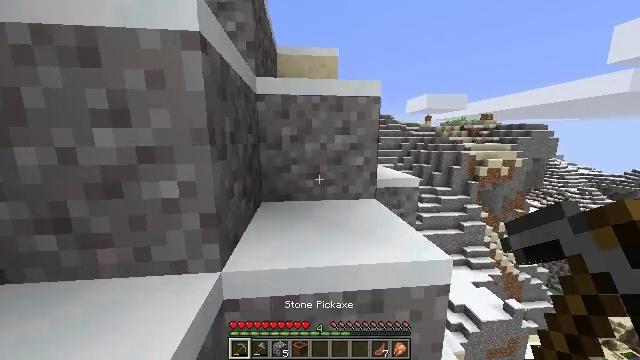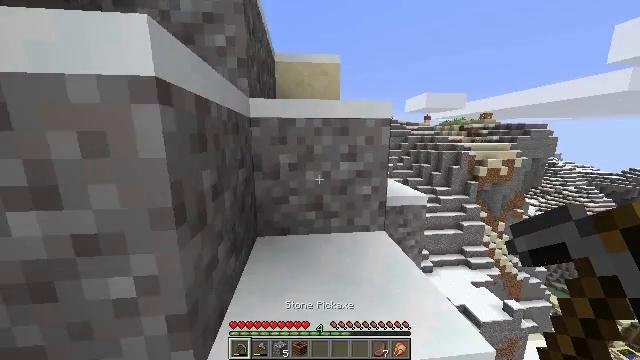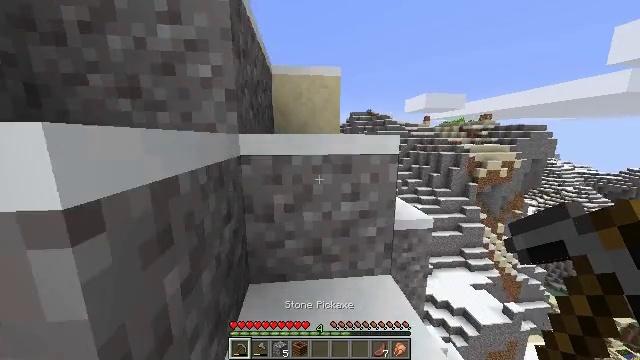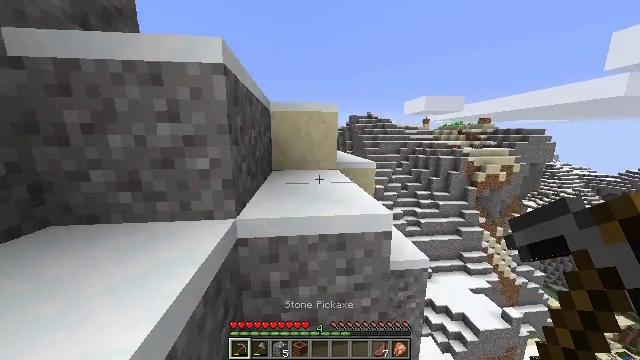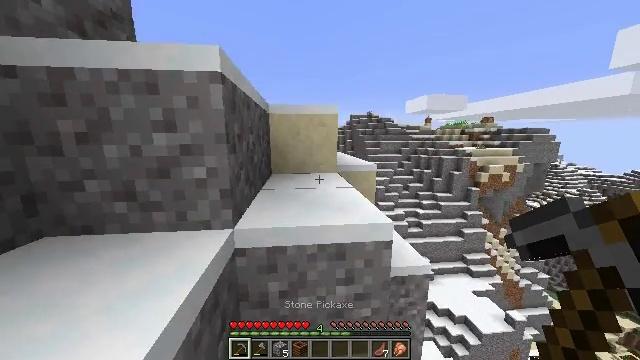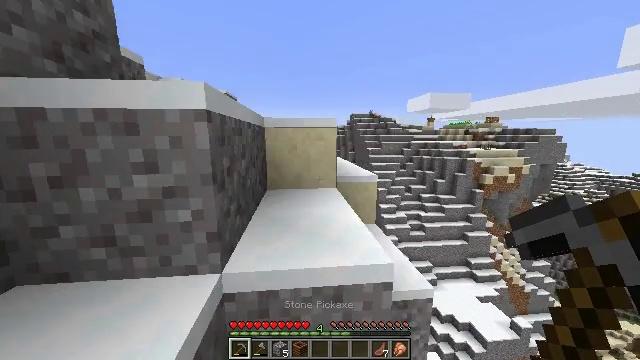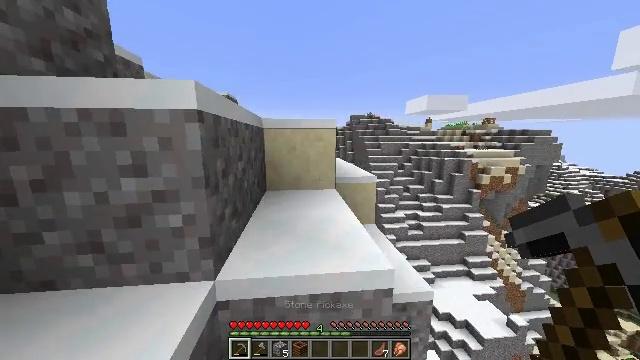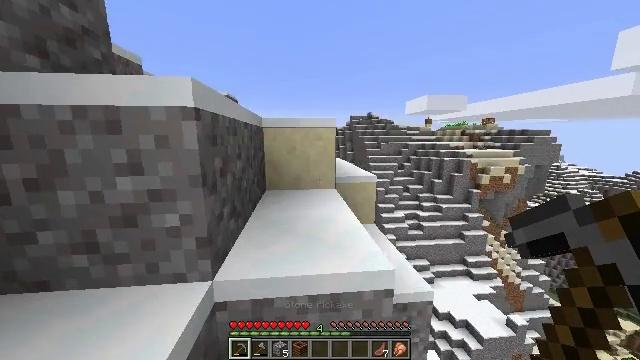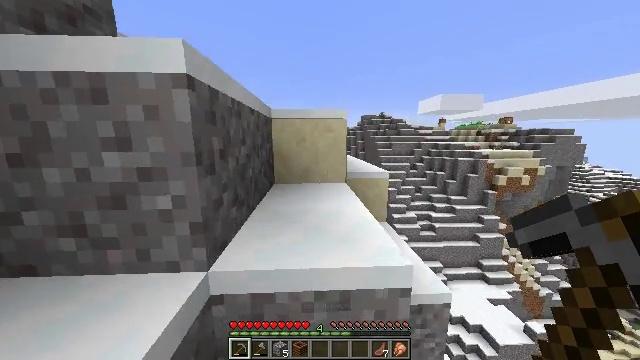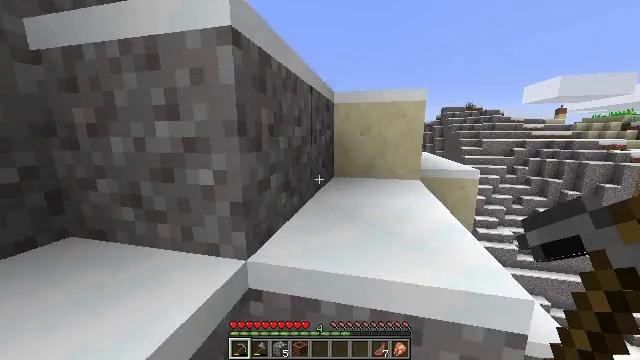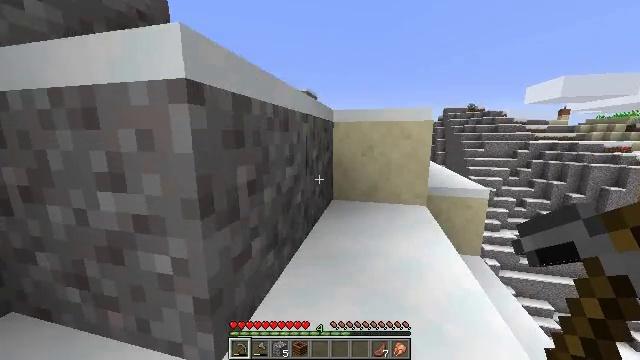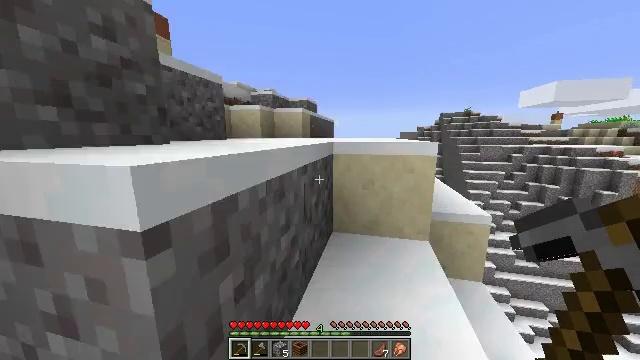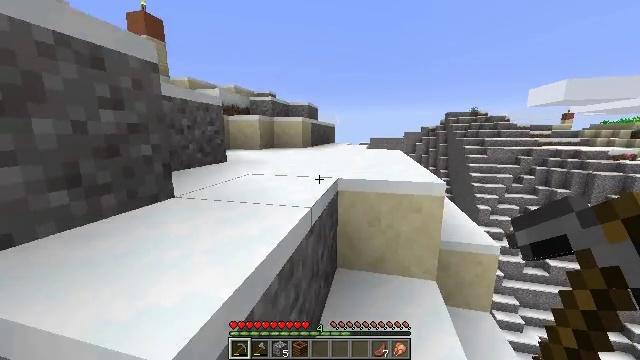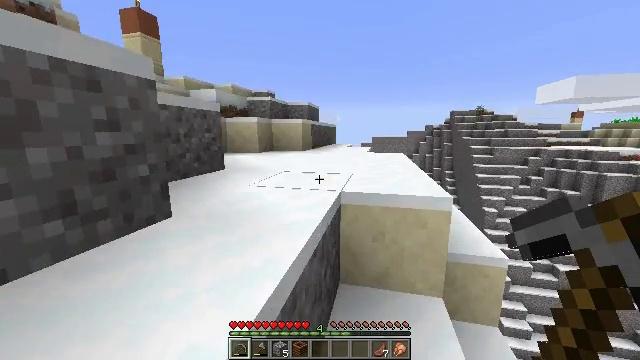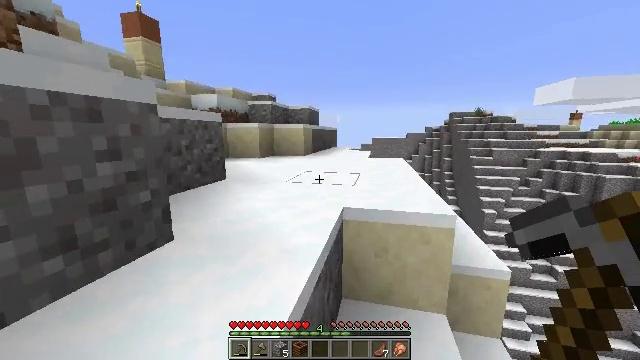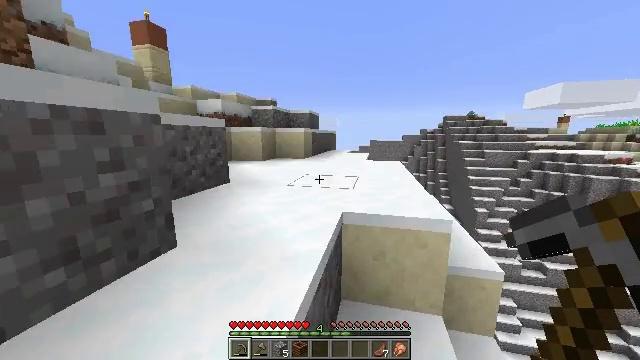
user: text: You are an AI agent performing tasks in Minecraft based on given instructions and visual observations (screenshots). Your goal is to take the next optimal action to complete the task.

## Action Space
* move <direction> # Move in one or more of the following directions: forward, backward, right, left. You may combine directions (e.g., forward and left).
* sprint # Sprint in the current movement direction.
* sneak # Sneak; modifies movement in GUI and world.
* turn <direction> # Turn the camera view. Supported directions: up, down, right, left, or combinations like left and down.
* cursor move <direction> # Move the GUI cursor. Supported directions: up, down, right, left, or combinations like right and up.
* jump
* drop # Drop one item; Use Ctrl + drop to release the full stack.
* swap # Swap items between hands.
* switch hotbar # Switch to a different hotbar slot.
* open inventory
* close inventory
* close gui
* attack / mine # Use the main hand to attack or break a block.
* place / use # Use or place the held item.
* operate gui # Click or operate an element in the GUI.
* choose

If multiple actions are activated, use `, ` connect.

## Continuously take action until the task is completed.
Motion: motion action
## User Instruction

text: Get the lime bed back into inventory.
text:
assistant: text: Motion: move forward, sprint, jump
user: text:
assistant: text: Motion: move forward, sprint, jump
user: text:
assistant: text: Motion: move forward, sprint, jump
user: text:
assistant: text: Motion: move forward, sprint, jump
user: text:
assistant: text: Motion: move forward, sprint
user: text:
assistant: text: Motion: move forward, sprint
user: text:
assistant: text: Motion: move forward, sprint
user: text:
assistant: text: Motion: move forward, sprint, turn left
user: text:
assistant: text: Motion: move forward, sprint, turn left, jump
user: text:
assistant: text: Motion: move forward, sprint, jump
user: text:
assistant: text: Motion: move forward, sprint, jump
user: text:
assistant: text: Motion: move forward, sprint, jump
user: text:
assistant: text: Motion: move forward, sprint, jump
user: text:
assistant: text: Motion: move forward, sprint
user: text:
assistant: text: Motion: move forward, sprint
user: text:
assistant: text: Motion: move forward, sprint
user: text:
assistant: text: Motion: move forward, sprint, turn left and down
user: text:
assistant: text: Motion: move forward, sprint, turn left and down
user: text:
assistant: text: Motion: move forward, sprint, turn left, jump
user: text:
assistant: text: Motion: move forward, sprint, jump
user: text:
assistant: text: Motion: move forward, sprint, jump
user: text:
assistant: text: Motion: move forward, sprint, jump
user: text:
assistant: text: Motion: move forward and move right, sprint, turn up
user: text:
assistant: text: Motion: move forward and move right, sprint, turn left and up
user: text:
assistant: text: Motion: move forward and move right, sprint, turn left and up
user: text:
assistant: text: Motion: move forward and move right, sprint, turn left and up
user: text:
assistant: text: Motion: move forward and move right, sprint, turn left and up
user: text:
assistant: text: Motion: move forward and move right, sprint, turn left and up
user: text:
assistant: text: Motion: move forward and move right, sprint, turn left and up
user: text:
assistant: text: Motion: move forward, sprint